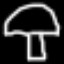
Label: mushroom